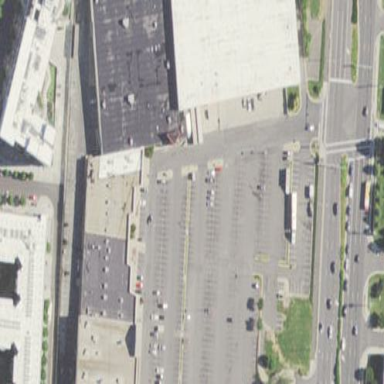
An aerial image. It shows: Retail building in mall.